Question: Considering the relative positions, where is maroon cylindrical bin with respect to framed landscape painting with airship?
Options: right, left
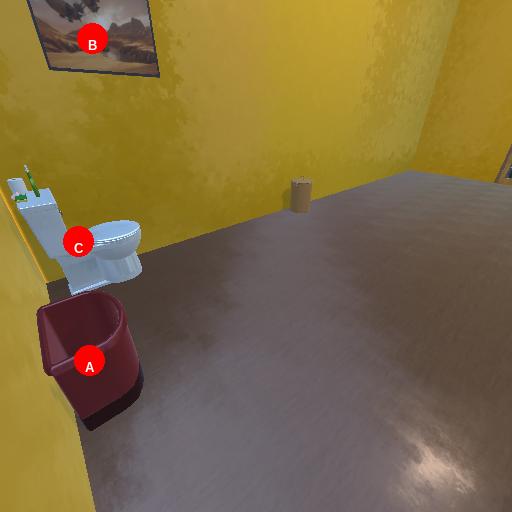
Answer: right